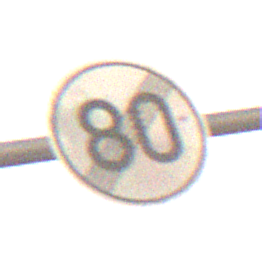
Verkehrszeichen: EndeGeschwindigkeit80
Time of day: Night
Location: Outdoor (Nature)
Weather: Clear
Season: NotSpecified
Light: Natural